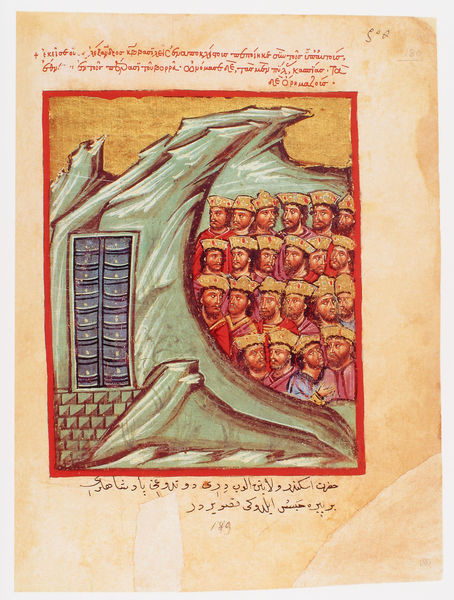
Titel: Der griechische Alexanderroman
Institution: Venedig, Hellenic Institute Codex Gr. 5
Schlagwörter: berg, meer, grün, menschen, bunt, köpfe, männer, tür, rot, rahmen, schrift, welle, wellen, papier, gipfel, mauer, tor, buch, seite, text, buchseite, pergament, arabisch, mittelalter, rätsel, könige, weise, verschlossen, kronen, wellwn, buchmalerei, islamisch, inkunabel, sintflut, ertrinken, alexanderoman